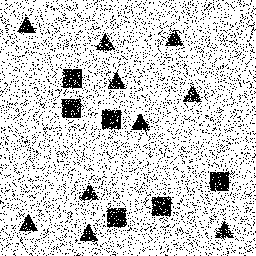
Squares: 6
Triangles: 10
Stars: 0
Total shapes: 16